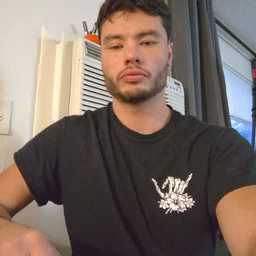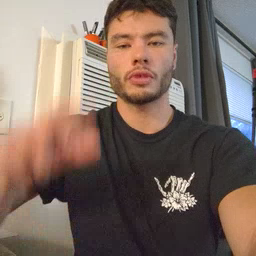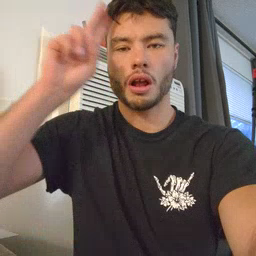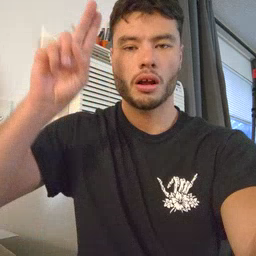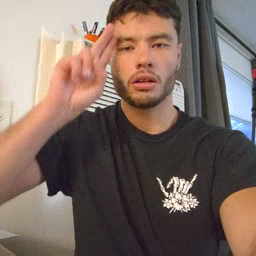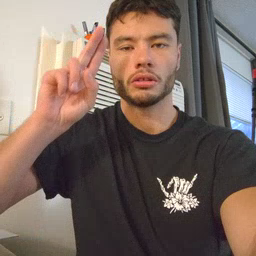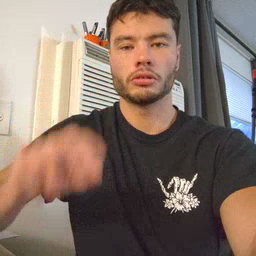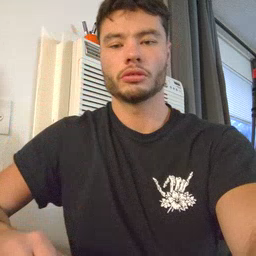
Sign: uncle